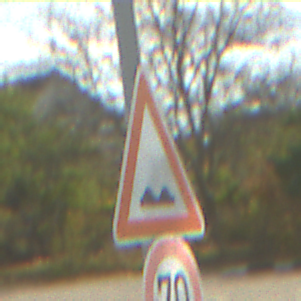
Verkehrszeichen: UnebeneFahrbahn
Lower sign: Geschwindigkeit70
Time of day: MorningAfternoon
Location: Outdoor (RoadRail)
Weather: PartlyCloudy
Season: NotSpecified
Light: Natural